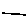
Label: line